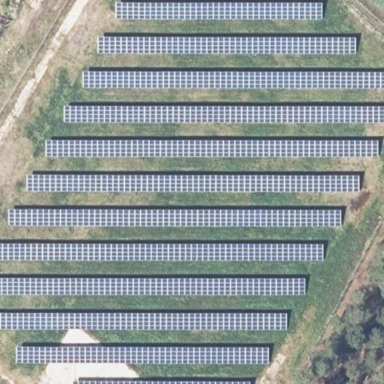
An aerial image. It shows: Solar power generator with photovoltaic panels.